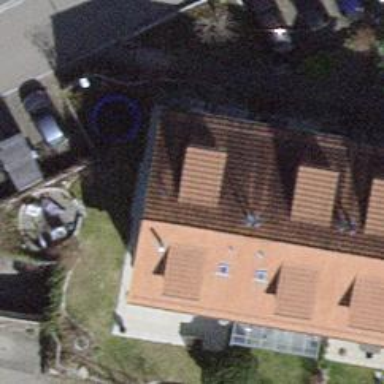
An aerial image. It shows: Building with tiled roof.